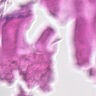
Metastatic tissue present: no